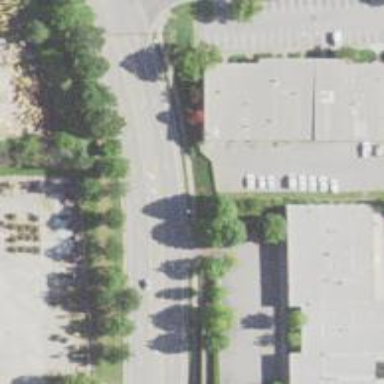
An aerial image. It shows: Parking area with asphalt surface.